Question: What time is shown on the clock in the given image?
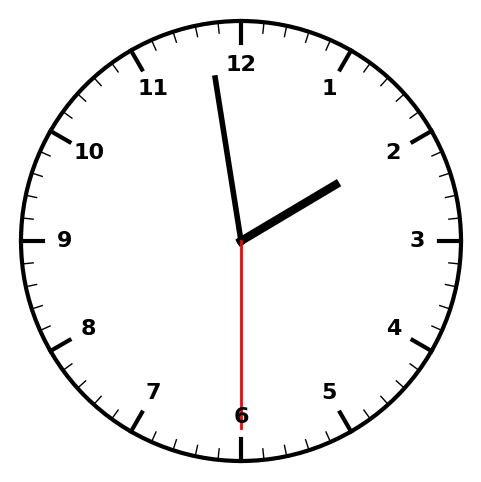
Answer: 01:58:30